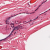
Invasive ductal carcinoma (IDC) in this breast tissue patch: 0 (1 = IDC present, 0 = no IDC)